Question: '''
int wmId, wmEvent;
PAINTSTRUCT ps;
HDC hdc;
HBRUSH brush;
HBRUSH hBrush;
HPEN hPen;
static int dX[3] , dY[3] ;
static int x[3], y[3], oldX[3], oldY[3];
switch (message)
{
case WM_CREATE:
SetTimer(hWnd, 1, 3, NULL);
Beep(750, 300);
for (int i = 0; i < 3; i++){
dX[i] = rand() % 5 + 0;
dY[i] = rand() % 5 + 0;
x[i] = rand() % 5 + 0;
y[i] = rand() % 5 + 0;
oldX[i] = x[i];
oldY[i] = y[i];
}
break;
case WM_TIMER:
hdc = GetDC(hWnd);
brush = (HBRUSH)SelectObject(hdc, GetStockObject(WHITE_BRUSH));
RECT temp[3];
RECT rect;
GetClientRect(hWnd, &rect);
for (int i = 0; i <3; i++){
temp[i].left = oldX[i];
temp[i].top = oldY[i];
temp[i].right = oldX[i] + 30;
temp[i].bottom = oldY[i] + 30;
FillRect(hdc, &temp[i], brush);
brush = (HBRUSH)SelectObject(hdc, GetStockObject(GRAY_BRUSH));
Ellipse(hdc, x[i], y[i], 30 + x[i], 30 + y[i]);
oldX[i] = x[i];
oldY[i] = y[i];
x[i] += dX[i];
y[i] += dY[i];
if (x[i] + 30 > rect.right || x[i] < 0)
{
dX[i] = -dX[i];
}
if (y[i] + 30 > rect.bottom || y[i] < 0)
{
dY[i] = -dY[i];
}
}
SelectObject(hdc, brush);
ReleaseDC(hWnd, hdc);
break;
'''
If i draw > 2 circle . It blur streaks behind but i dont' want it . Please Help me . Thanks
Here is a picture of my problem:

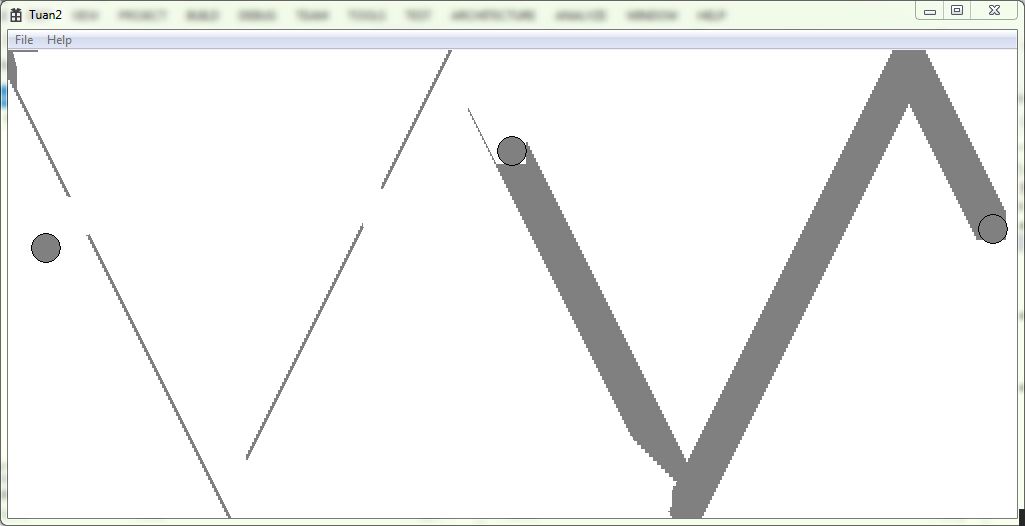
Answer: The first time you call FillRect you do it with a white brush. But on subsequent times through the loop the rectangle is drawn with the gray brush so you get the gray streaks. I suggest you create a white brush and a gray brush just once, before the loop. Then select the brush you want before each paint.